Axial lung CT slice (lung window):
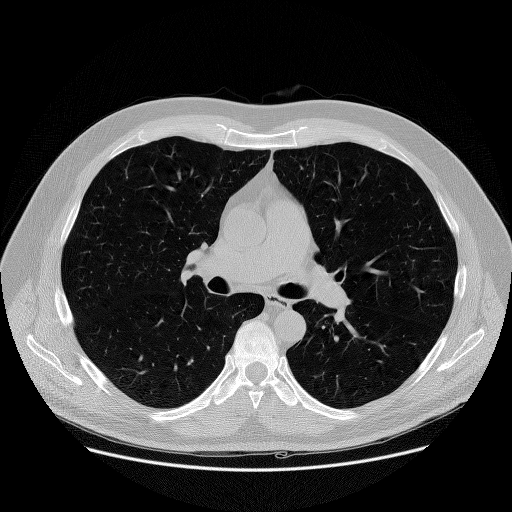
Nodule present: no